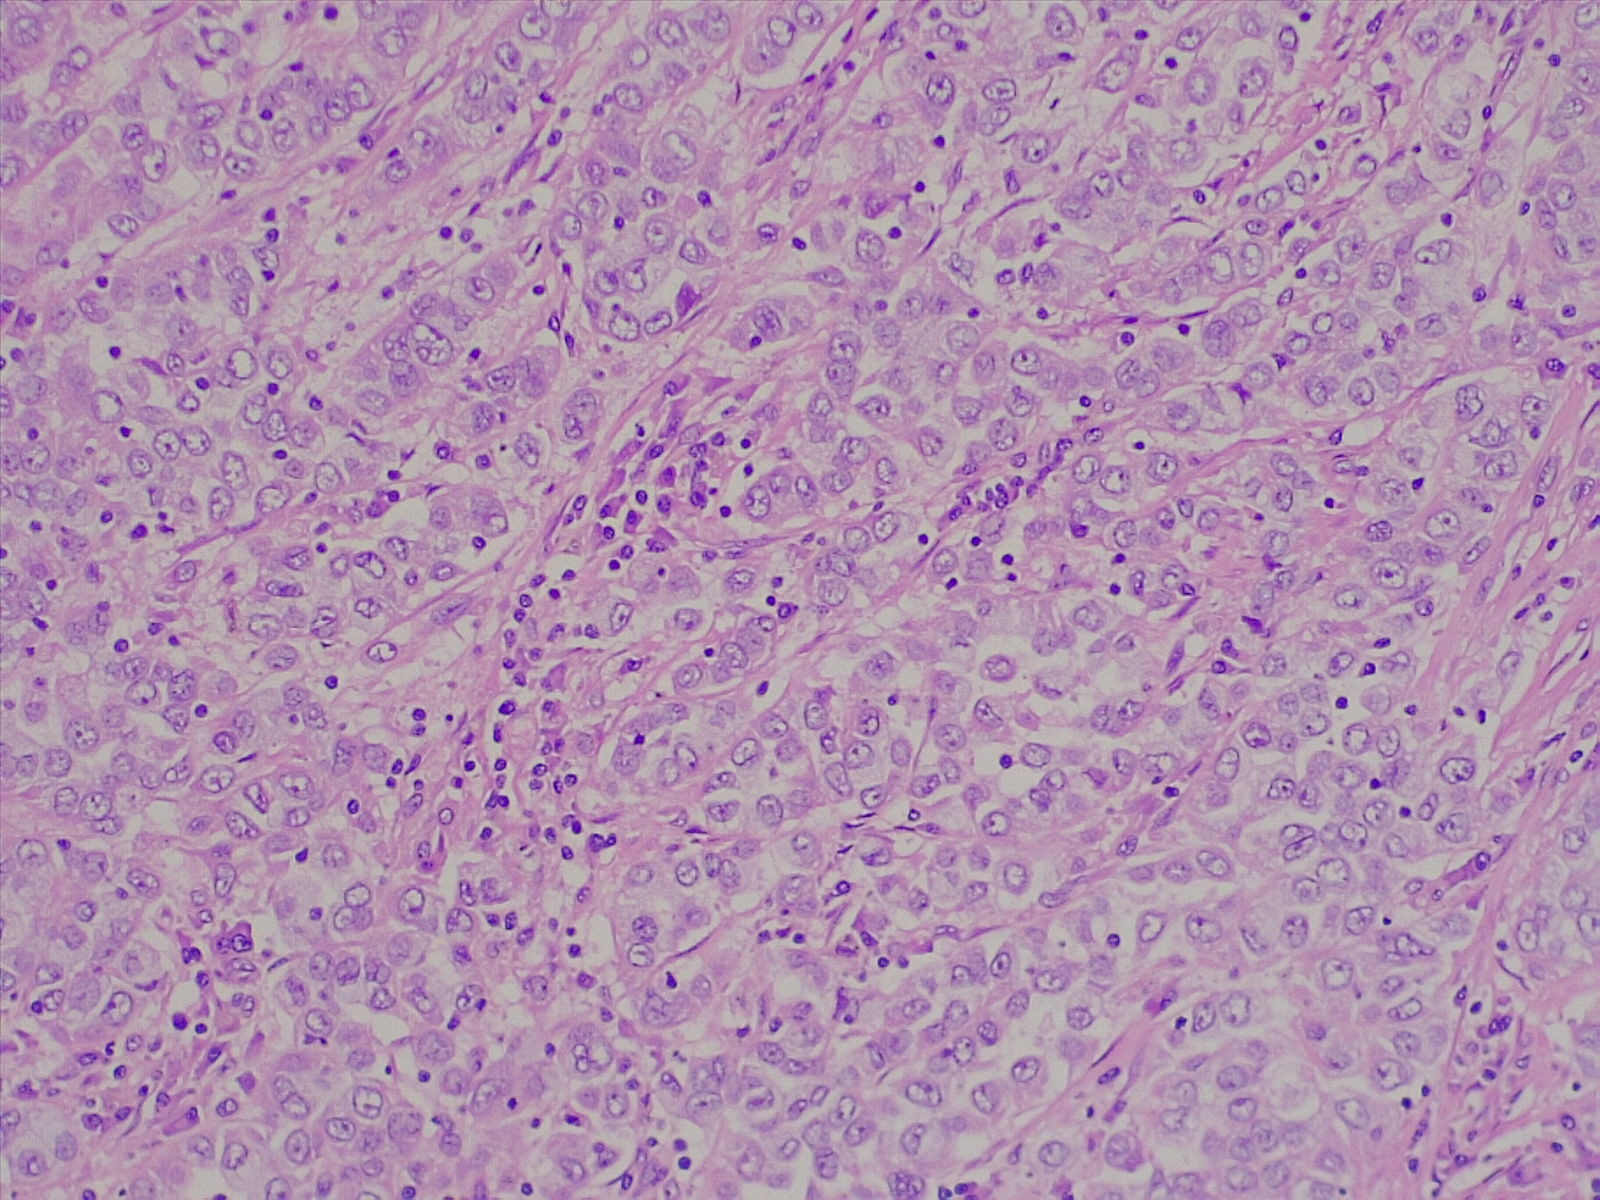
Label: lung adenocarcinoma, poorly differentiated